Question:
In my sidebar.php, I want to create filter checkbox on the sidebar as depicted in the above image. So my filter checkboxes would like in this hierachical format:
Animals
- - - -
Campaigns
- - -
I looked up the codex, and found a couple of useful properties on the array object .
However, I'm struggling to come up with my own data structure algorithm to produce the above results so my knowledge in data structure algorithm is fairly weak and I haven't practiced much, especially in PHP. I'm just wondering is there anybody in the community who's done similar functionality as I'm trying to do right now and be able to show me how it's to be done?
Look forward to your feedback.
Thanks.
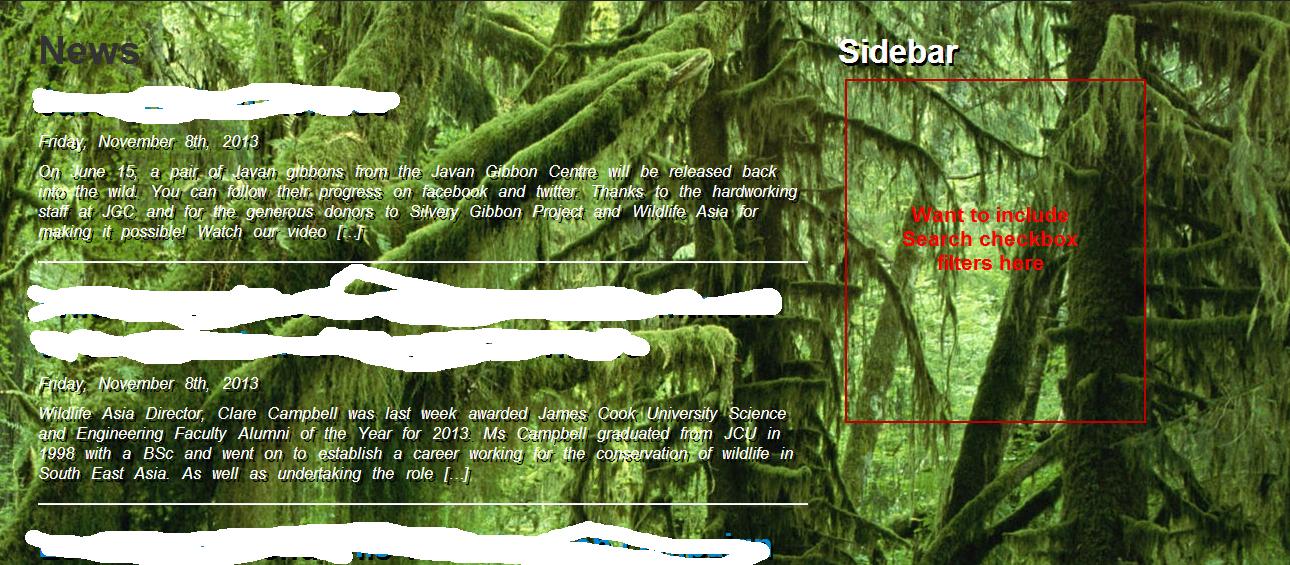
Answer: Finally able to do this.
Here's my code structure.
'''
<h2>Sidebar</h2>
<?php
//Retrieve top-level categories
$parent_args = array(
'orderby' => 'name',
'parent' => 0,
'hide_empty' => 0
);
//Retrieve first-level categories
$firstchild_args = array(
'orderby' => 'name',
'parent' => 0, //needs dynamic code here
'hide_empty' => 0
);
$parent_categories = get_categories($parent_args);
foreach($parent_categories as $parent_category){
//create main headings for other categories other than Uncategorized.
if($parent_category->name!="Uncategorized"){
$category_label = "Filter By ";
echo '<h3 style="font-size: 20px; color: rgb(255, 255, 255);text-shadow: 2px 3px 0px rgb(0, 0, 0);">'.$category_label.''.$parent_category->name.'</h3>';
//fetch the parent category's id
$firstchild_args['parent'] = $parent_category->term_id;
$firstchild_categories = get_categories($firstchild_args);
//fetch all the first level children categories
foreach($firstchild_categories as $firstchild_category){
$output = "";
$output = $output."<label class="checkbox">";
$output = $output." <input type="checkbox"><span style='font-size: 17px; color: rgb(255, 255, 255);text-shadow: 2px 3px 0px rgb(0, 0, 0);'>".$firstchild_category->name;
$output = $output."</label>";
echo $output;
}
}
}
?>
'''
It will have to do for now till I refactor this into make better code structure.
Next to create post events for each filter checkbox selected... :)